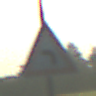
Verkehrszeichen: KurveLinks
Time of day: MorningAfternoon
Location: Outdoor (Nature)
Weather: Clear
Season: NotSpecified
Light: Natural